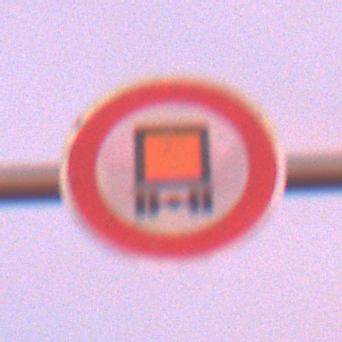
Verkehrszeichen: VerbotKennzeichnungspflichtigeKraftfahrzeugeGefaehrlicheGueter
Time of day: SunriseSunset
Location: Outdoor (Urban)
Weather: PartlyCloudy
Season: NotSpecified
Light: Natural